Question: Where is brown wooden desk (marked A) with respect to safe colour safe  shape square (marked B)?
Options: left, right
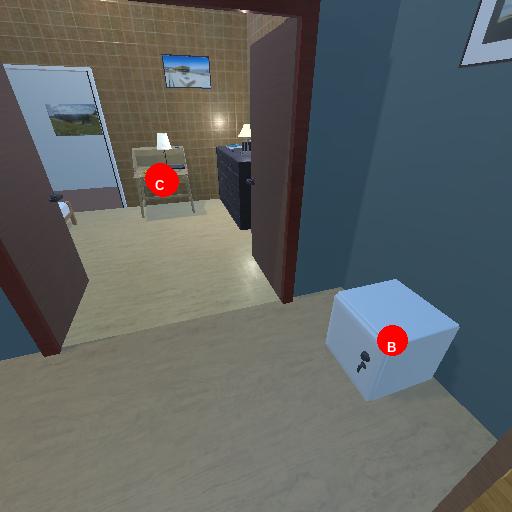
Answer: left